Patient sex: F
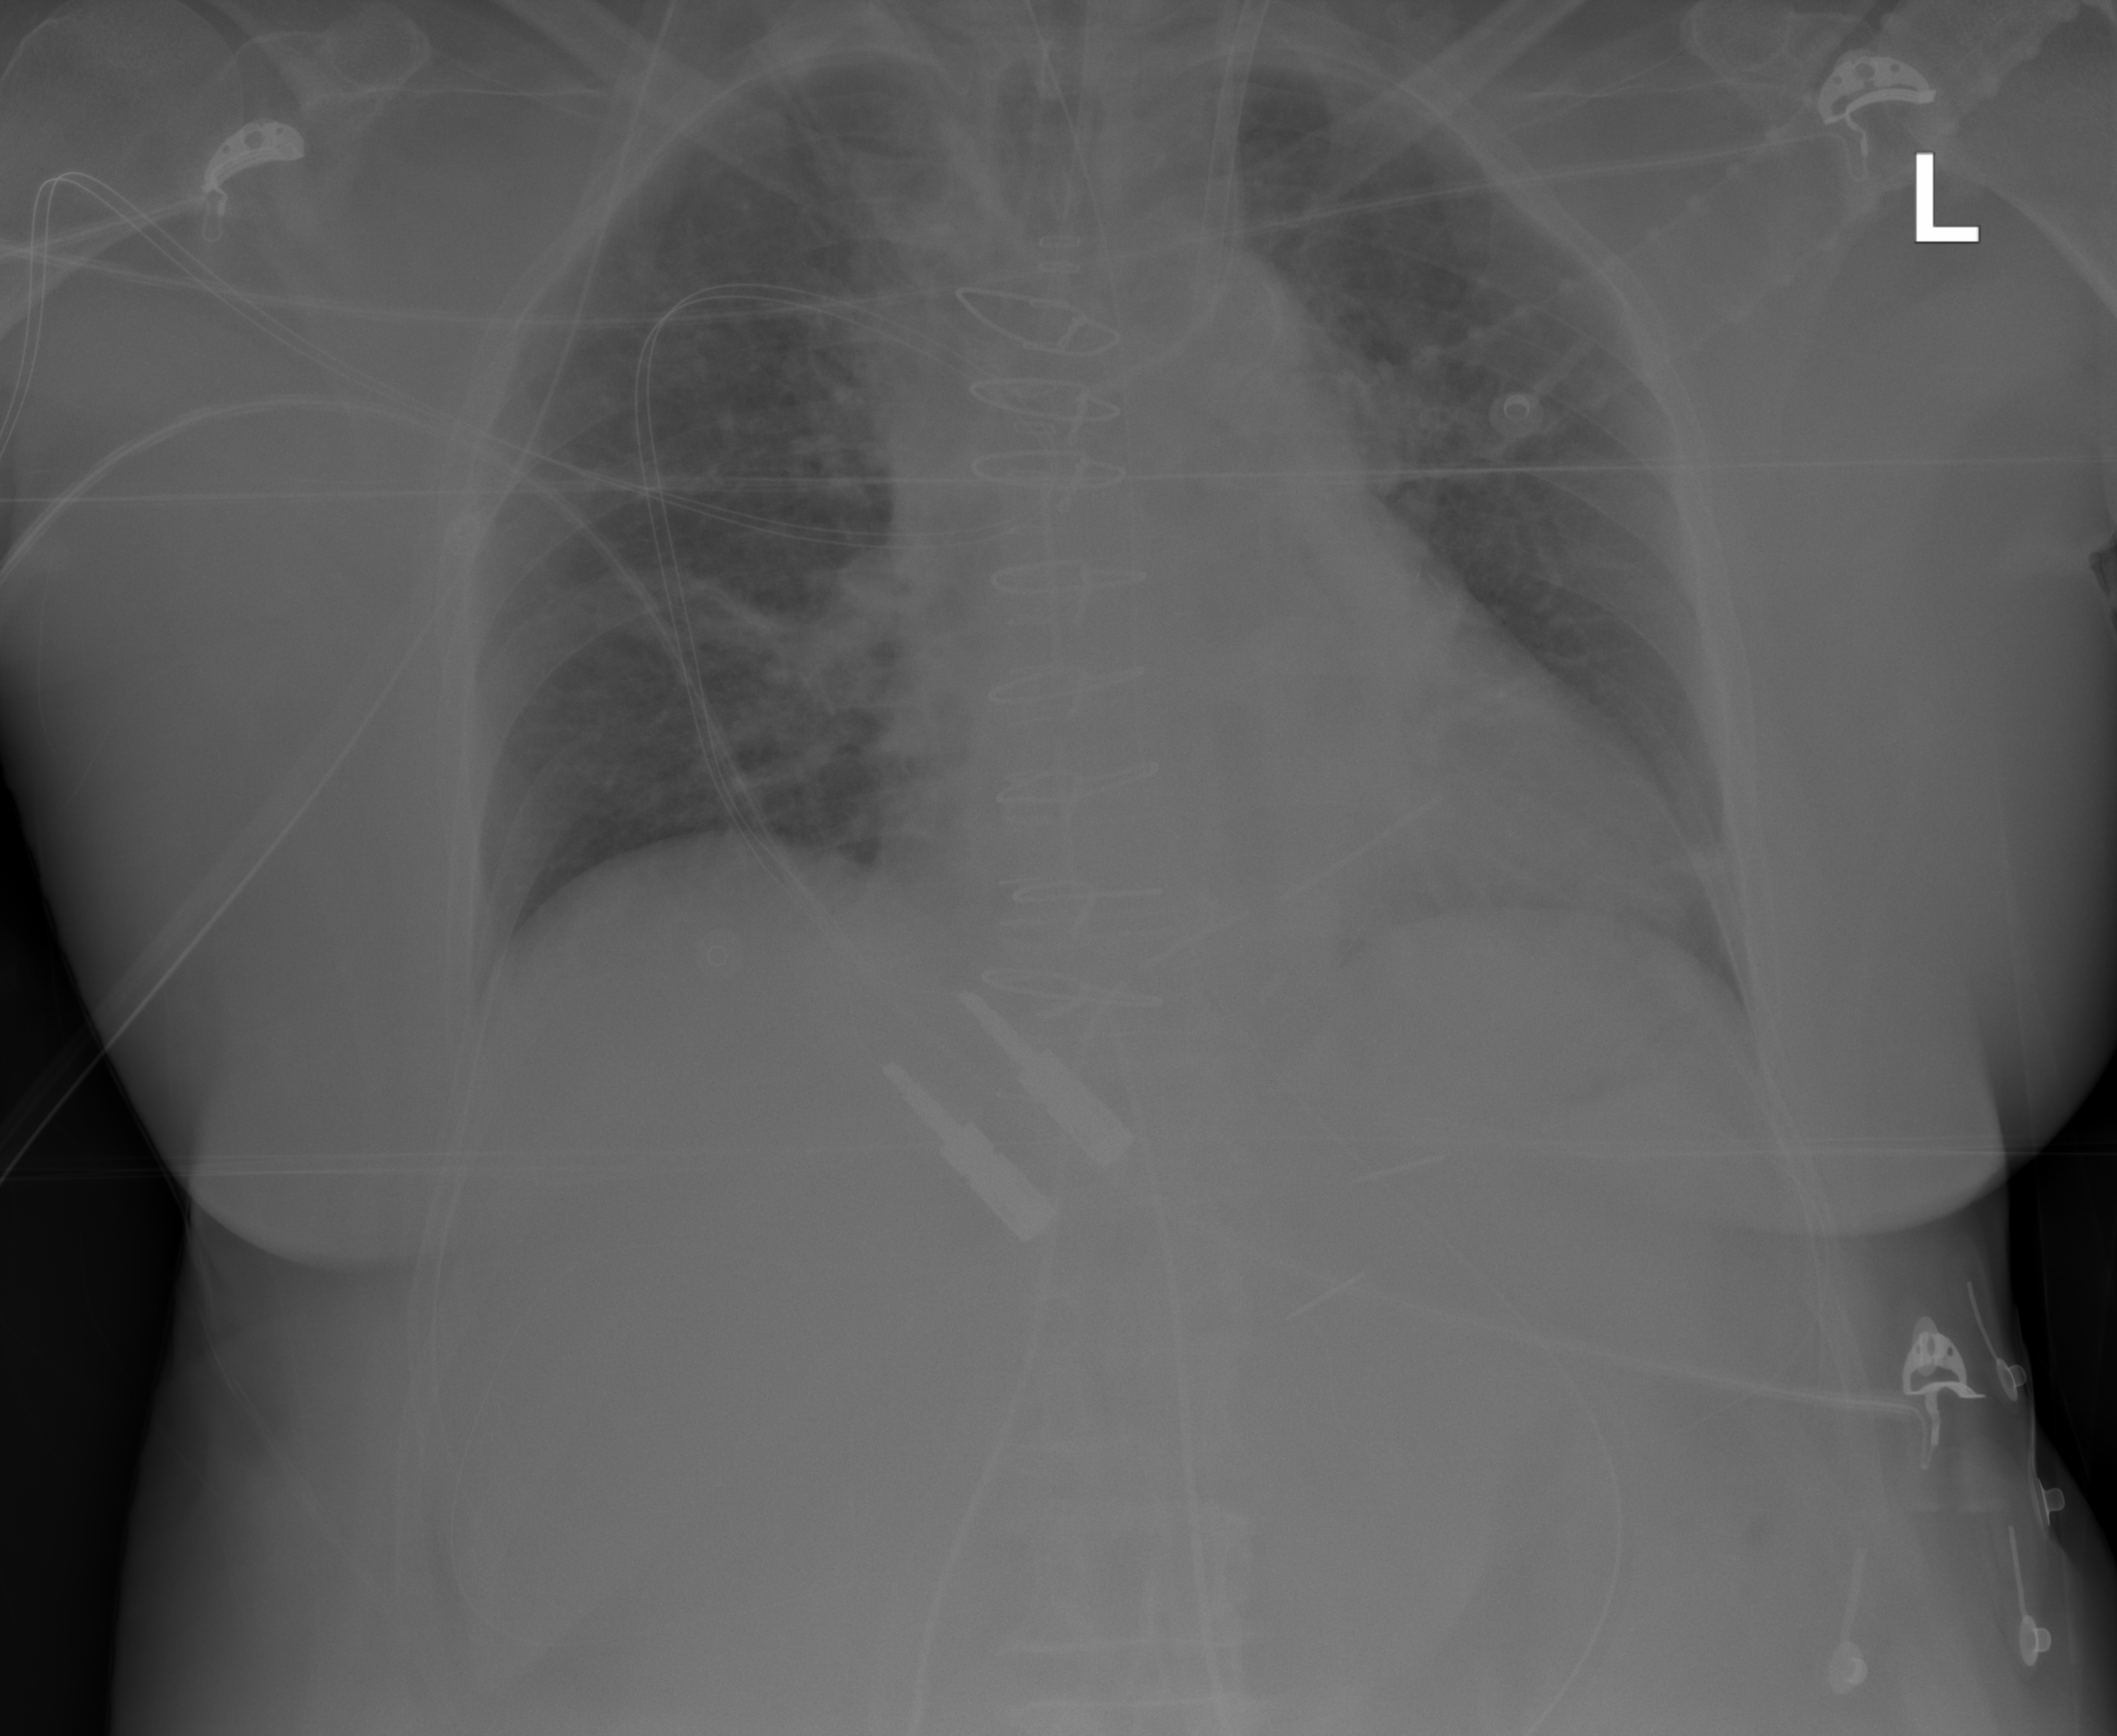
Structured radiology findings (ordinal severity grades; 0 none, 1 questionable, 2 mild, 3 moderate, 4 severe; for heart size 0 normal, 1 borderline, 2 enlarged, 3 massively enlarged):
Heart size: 1
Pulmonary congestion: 1
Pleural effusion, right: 0
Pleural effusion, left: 0
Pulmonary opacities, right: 0
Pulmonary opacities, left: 0
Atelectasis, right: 0
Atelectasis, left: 0